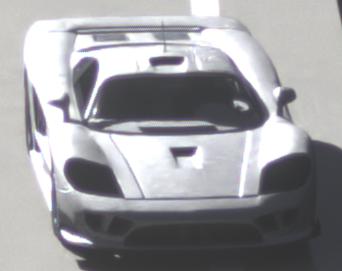
Make: Saleen
Model: S7
Detailed model: -
Model produced from: 2000
Model produced until: 2008
Doors: 2
Color: white
Road condition: wet road
Daytime: morning or afternoon
Contrast: medium contrast